Question: I have an image and some text that both work as a checkbox. However when I try to align them horizontally it does not work with me.
I've tried using dividers but when I do I can't include the text part into a button.
CSS Folder:
'''
.hidden {
display: none;
}
.registerCheckbox {
padding: 10px;
display: block;
position: relative;
margin: 10px;
cursor: pointer;
-webkit-touch-callout: none;
-webkit-user-select: none;
-khtml-user-select: none;
-moz-user-select: none;
-ms-user-select: none;
border-width: 1px;
border-color: #ddd;
border: 1px solid rgb(212, 212, 212);
box-shadow: 7px 7px 2px -3px rgb(212, 212, 212);
border-radius: 25px;
transition: 0.2s;
}
.registerCheckbox::before {
background-color: white;
color: white;
content: " ";
display: block;
border-radius: 50%;
border: 1px solid grey;
position: absolute;
top: -5px;
left: -5px;
width: 25px;
height: 25px;
text-align: center;
line-height: 28px;
transition-duration: 0.4s;
transform: scale(0);
}
.registerCheckbox img {
height: 100px;
width: 100px;
transition-duration: 0.2s;
transform-origin: 50% 50%;
}
:checked+.registerCheckbox {
border-radius: 25px;
border: 5px solid #5BDEBE;
transition: 0.2s;
}
:checked+.registerCheckbox::before {
border-color: #ddd;
border: 1px solid grey;
}
'''
JS Folder:
'''
<link rel="stylesheet" type="text/css" href={require('../static/css/planCheckbox.css')} />
<input type="checkbox" id="google" value={this.state.google} checked={this.state.google} onChange={() => { this.setState({ google: !this.state.google }) }} />
<label class="registerCheckbox" htmlFor="google-ads"><img alt="Google ads" src={require('../static/img/register/google.png')} /> <br></br>
<b>{this.props.t('TEST')}</b>:<br />{this.props.t('This doesnt work!')}.</label>
'''

What I get (top) and what I want (bottom)
Any help is highly appreciated!
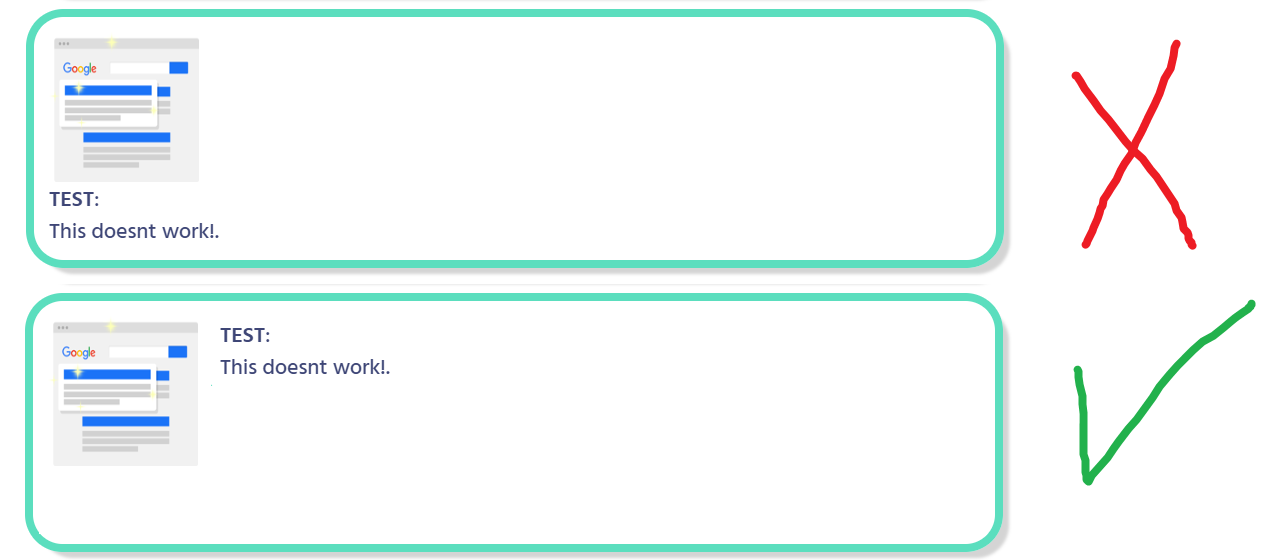
Answer: I left out some HTML attributes that doesn't really make it easy to understand what is happening in this demo-code. I also needed to make a new container around your text elements.
Hopefully this demo gives you a headstart to figure out how you want to build it.
I tried to leave your original styling for what it is.
To better understand the changes I placed them inside an extra class called "flex".
'''
.hidden {
display: none;
}
.registerCheckbox {
padding: 10px;
display: block;
position: relative;
margin: 10px;
cursor: pointer;
-webkit-touch-callout: none;
-webkit-user-select: none;
-khtml-user-select: none;
-moz-user-select: none;
-ms-user-select: none;
border-width: 1px;
border-color: #ddd;
border: 1px solid rgb(212, 212, 212);
box-shadow: 7px 7px 2px -3px rgb(212, 212, 212);
border-radius: 25px;
transition: 0.2s;
}
/* Flexbox solution */
.flex.registerCheckbox {
display: flex;
}
.flex.registerCheckbox .text-container {
display: flex;
flex-direction: column;
padding: 0 10px 10px;
}
.registerCheckbox::before {
background-color: white;
color: white;
content: " ";
display: block;
border-radius: 50%;
border: 1px solid grey;
position: absolute;
top: -5px;
left: -5px;
width: 25px;
height: 25px;
text-align: center;
line-height: 28px;
transition-duration: 0.4s;
transform: scale(0);
}
.registerCheckbox img {
height: 100px;
width: 100px;
transition-duration: 0.2s;
transform-origin: 50% 50%;
}
input:checked + .registerCheckbox {
border-radius: 25px;
border: 5px solid #5BDEBE;
transition: 0.2s;
}
input:checked + .registerCheckbox::before {
content: "";
border-color: #ddd;
border: 1px solid grey;
}
'''
'''
<input type="checkbox" id="google-1" class="hidden" />
<label for="google-1" class="flex registerCheckbox">
<img alt="Google ads" src="https://placehold.it/400x400" />
<div class="text-container">
<strong>Test</strong>
<span>This doesn't work.</span>
</div>
</label>
<input type="checkbox" id="google-2" class="hidden" />
<label for="google-2" class="flex registerCheckbox">
<img alt="Google ads" src="https://placehold.it/400x400" />
<div class="text-container">
<strong>Test</strong>
<span>This doesn't work.</span>
</div>
</label>
'''